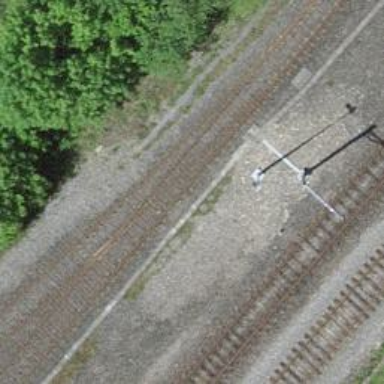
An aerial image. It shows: Single-track spur railway line.